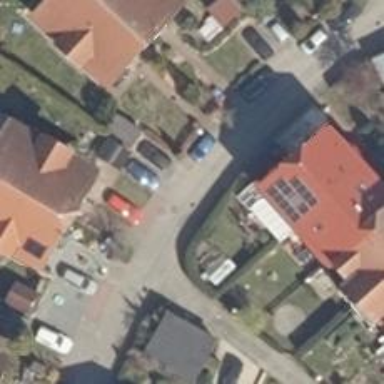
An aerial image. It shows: Living street.